Question: So there is "", the replacement character 0xFFFD, the symbol for a byte-sequence that is not represented as a character in Unicode (right?).
Well, I wonder what 'is' this 'thing' actually, as I can't 'see'/'find' it in Windows' character table, neither searching for the symbol itself, nor searching for FFFD. But after all it is a character, right? So it should be in there. I am confused ...

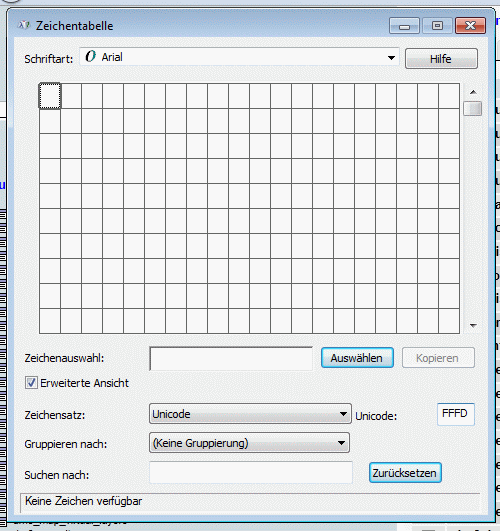
Answer: The font Arial does probably not contain a corresponding <URL>.